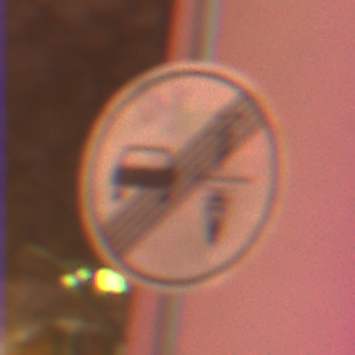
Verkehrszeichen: EndeVerbotUeberholenEinspurigeFahrzeuge
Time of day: Night
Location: Outdoor (Urban)
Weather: Overcast
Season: Winter
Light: Artificial